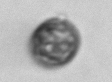
Label: Dinophyceae